Question: I have a Listview control that displays data which has 12 columns. From column 1 to 9 it displays, but above 9 it doesn't displays the data even the index number is provided.

Check out bellow code which has indexes to display for all columns. Also See the above pic:
'''
public void populateProductList()
{
string cmdString = "SELECT * FROM PRODUCT";
StockDbConnection dbcon = new StockDbConnection();
SqlCeConnection Conn = new SqlCeConnection(dbcon.ReturnConnection("ConnString"));
SqlCeCommand cmd = new SqlCeCommand(cmdString, Conn);
try
{
Conn.Open();
SqlCeDataReader dr = cmd.ExecuteReader();
lstvwProduct.Items.Clear();
while(dr.Read())
{
ListViewItem obj=new ListViewItem();
obj.SubItems[0].Text = dr[0].ToString();
obj.SubItems.Add(dr[1].ToString());
obj.SubItems.Add(dr[2].ToString());
obj.SubItems.Add(dr[3].ToString());
obj.SubItems.Add(dr[4].ToString());
obj.SubItems.Add(dr[5].ToString());
obj.SubItems.Add(dr[6].ToString());
obj.SubItems.Add(dr[7].ToString());
obj.SubItems.Add(dr[8].ToString());
obj.SubItems.Add(dr[9].ToString());
obj.SubItems.Add(dr[10].ToString());
obj.SubItems.Add(dr[11].ToString());
//in object of ListViewItem give display member at first and give value member at second position
lstvwProduct.Items.Add(obj);
// add object to the listbox
}
}
catch (Exception exp)
{
MessageBox.Show(exp.Message);
}
}
'''
The problem is: index 10 and 11 doesn't display, I already have the column collection for them.
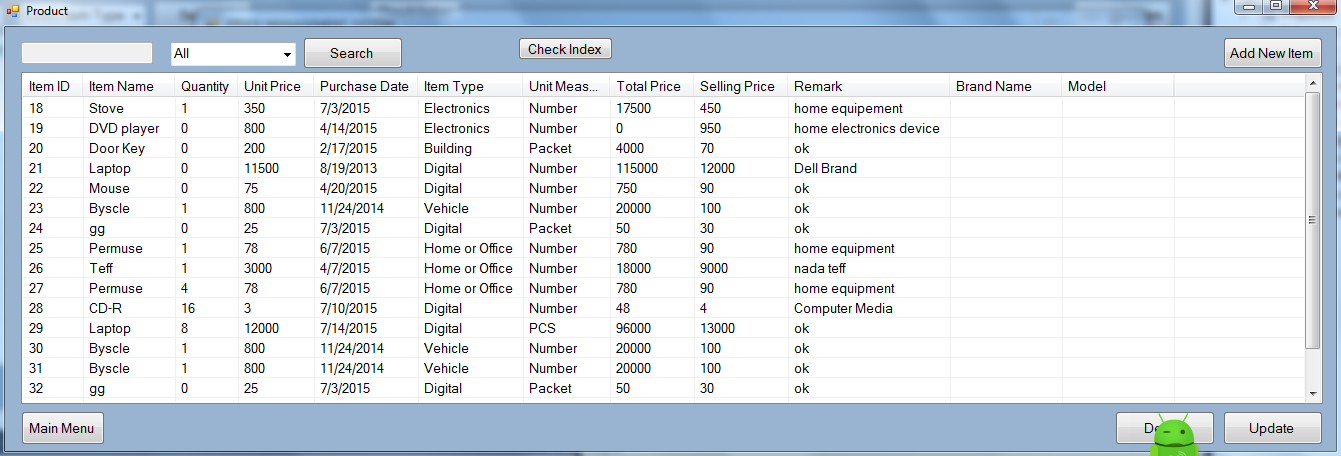
Answer: You just try it by assigning a dataset to Gridview's datasource property.
it will be more helpful to you.
'''
public void populateProductList()
{
string cmdString = "SELECT * FROM PRODUCT";
StockDbConnection dbcon = new StockDbConnection();
SqlCeConnection Conn = new SqlCeConnection(dbcon.ReturnConnection("ConnString"));
SqlCeCommand cmd = new SqlCeCommand(cmdString, Conn);
DataSet ds;
try
{
Conn.Open();
SqlCeDataAdapter da = new SqlCeDataAdapter(cmdString, Conn);
da.fill(ds);
lstDGView.DataSource=ds;
}
catch (Exception exp)
{
MessageBox.Show(exp.Message);
}
}
'''